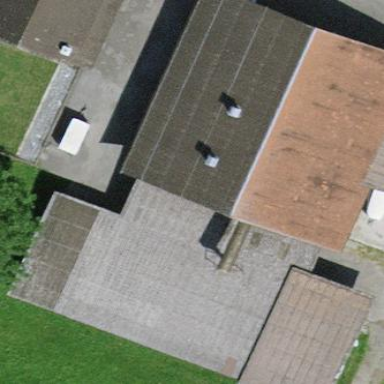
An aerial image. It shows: View of roof of building.